Frequency: 70000
Velocity: 0,217
Power: 48,7
Pulse duration: 0,0000001
Pass count: 1
Magnification: 10
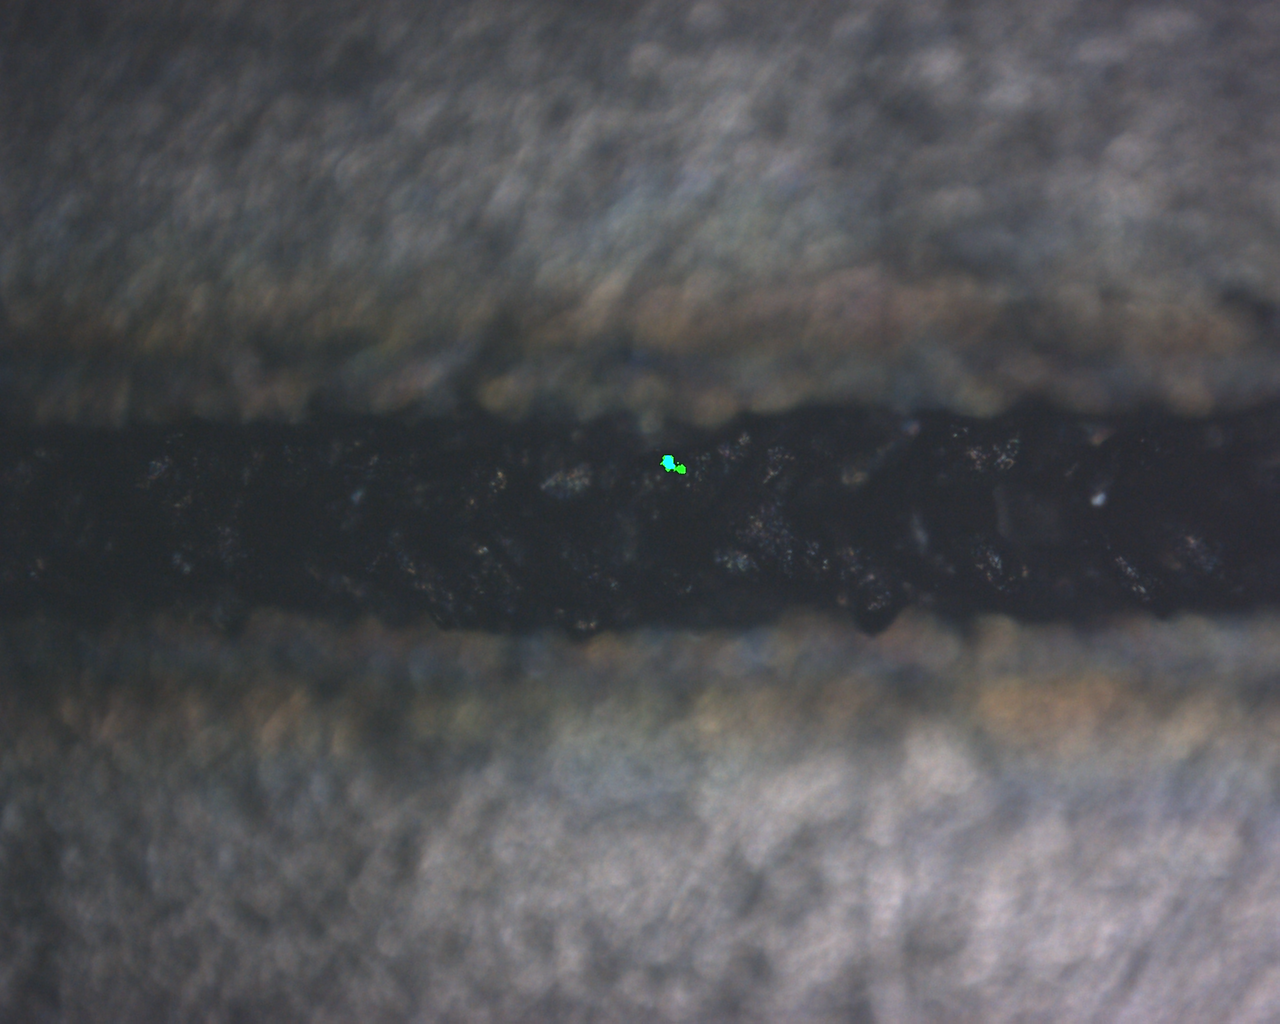
Measured width: 107.644
Other width: 98.005